Field crop: maize
Growth stage: 1
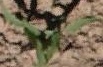
Species: maize